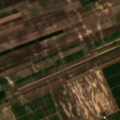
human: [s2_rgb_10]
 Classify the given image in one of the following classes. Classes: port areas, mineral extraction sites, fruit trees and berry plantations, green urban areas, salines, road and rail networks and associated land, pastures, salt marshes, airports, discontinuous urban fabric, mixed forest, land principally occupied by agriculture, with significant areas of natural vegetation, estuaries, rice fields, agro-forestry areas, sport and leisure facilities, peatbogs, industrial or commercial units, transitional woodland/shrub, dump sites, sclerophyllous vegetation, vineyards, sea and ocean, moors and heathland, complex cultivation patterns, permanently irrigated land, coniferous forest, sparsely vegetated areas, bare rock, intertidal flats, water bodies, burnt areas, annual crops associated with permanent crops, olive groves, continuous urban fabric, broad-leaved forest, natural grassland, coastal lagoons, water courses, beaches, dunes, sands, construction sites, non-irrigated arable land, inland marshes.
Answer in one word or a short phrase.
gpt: non-irrigated arable land, fruit trees and berry plantations, complex cultivation patterns, land principally occupied by agriculture, with significant areas of natural vegetation